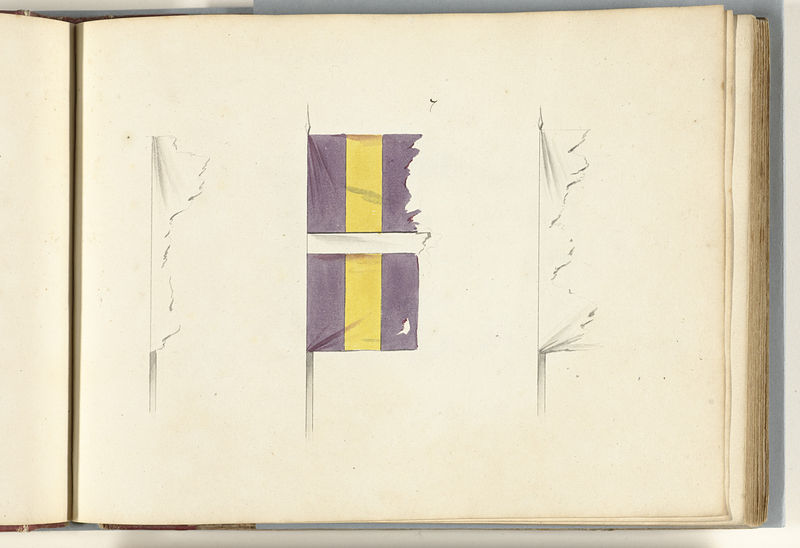
Titel: Drie Franse vaandels in flarden, veroverd bij Dendermonde
Standort: Amsterdam
Institution: Rijksmuseum
Schlagwörter: jaune, blanc, dessin, violet, drapeau, flag, dechiré, drawing, jau,e, dessi, tous$